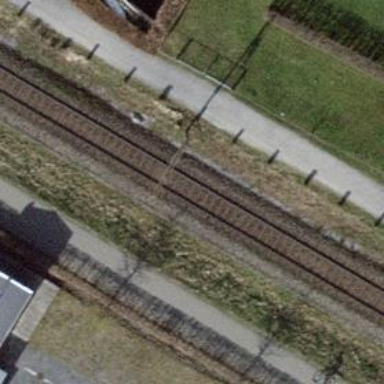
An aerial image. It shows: Solitary milestone along the railway.